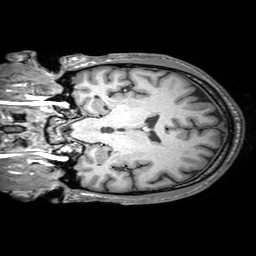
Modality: T1w
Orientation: coronal
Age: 48
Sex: male
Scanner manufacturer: philips
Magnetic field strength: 3 T